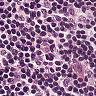
Metastatic tissue present: no